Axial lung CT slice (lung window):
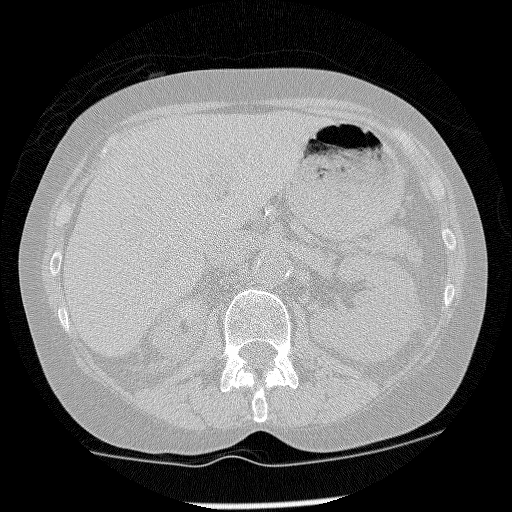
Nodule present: no